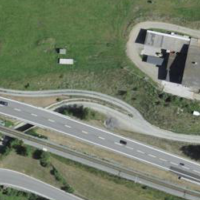
EUNIS habitat code: 24
Species observed at this site:
Echium vulgare